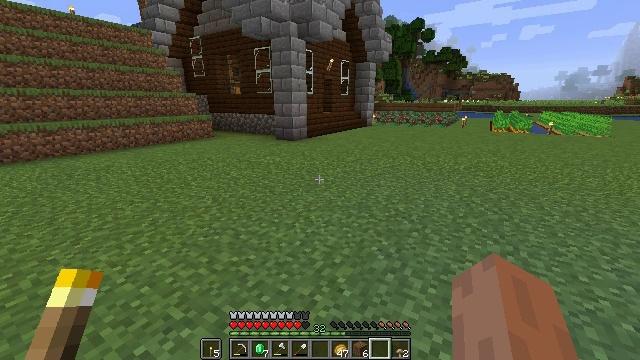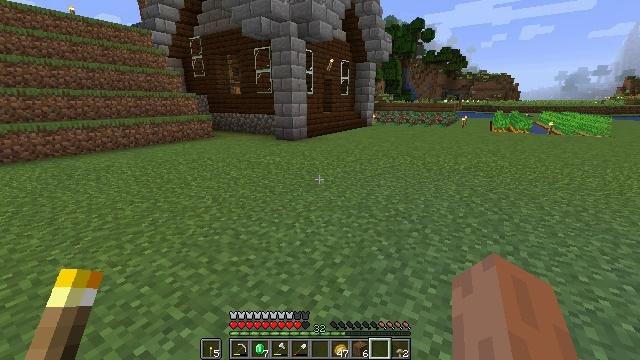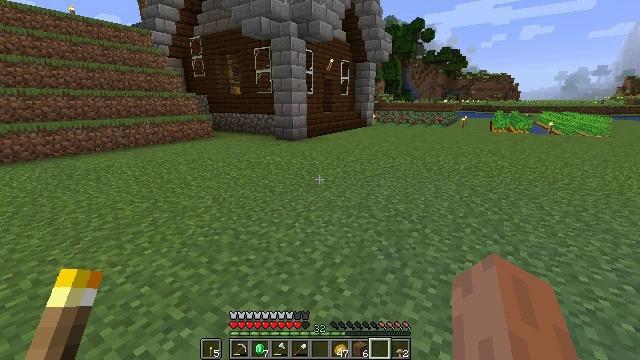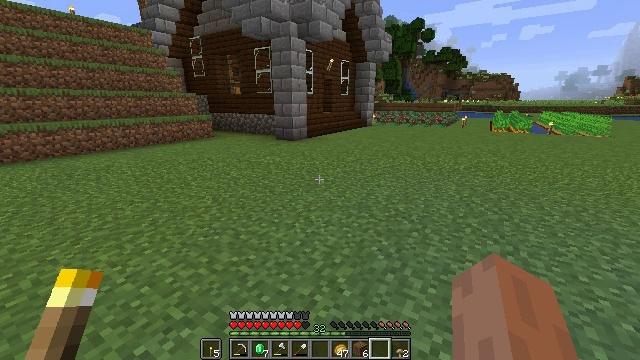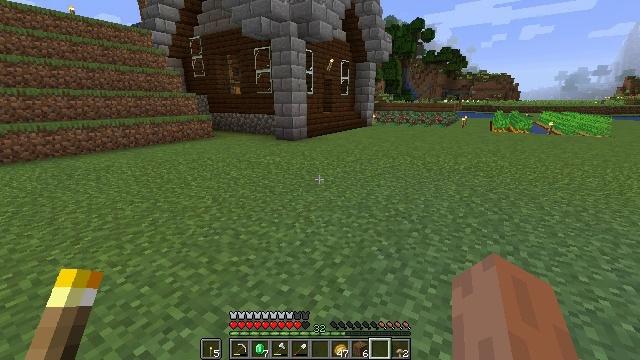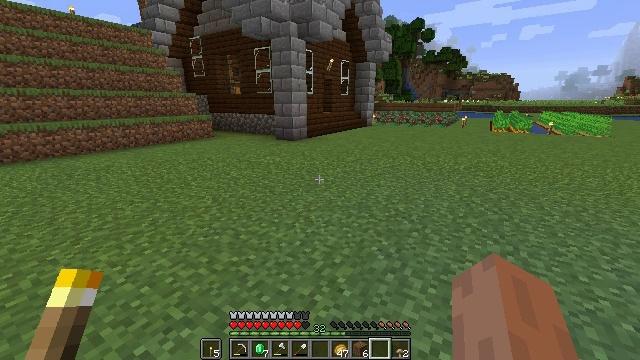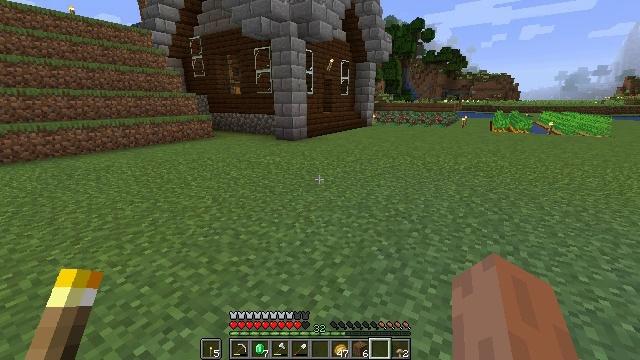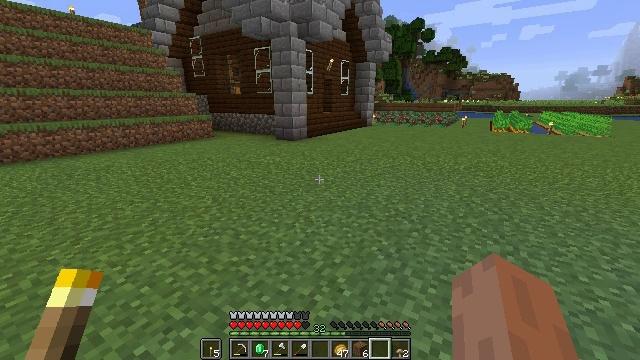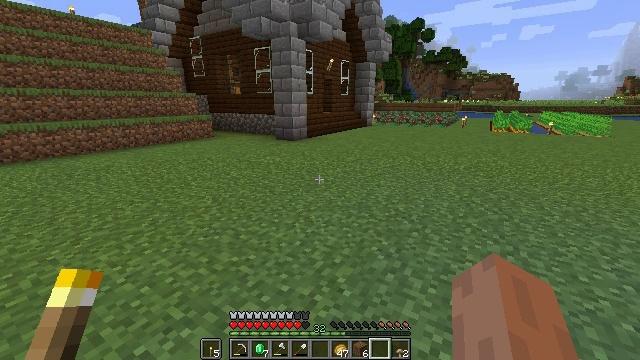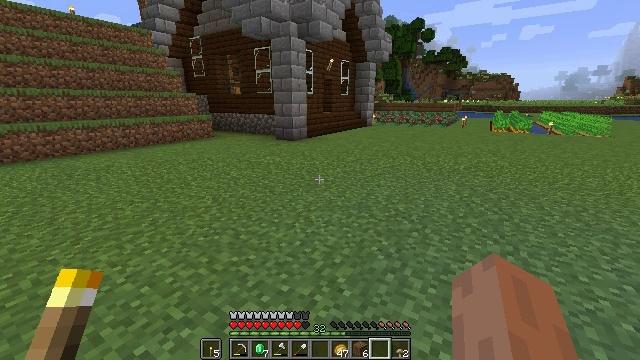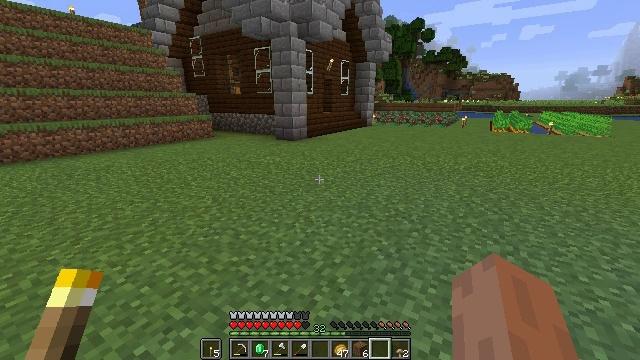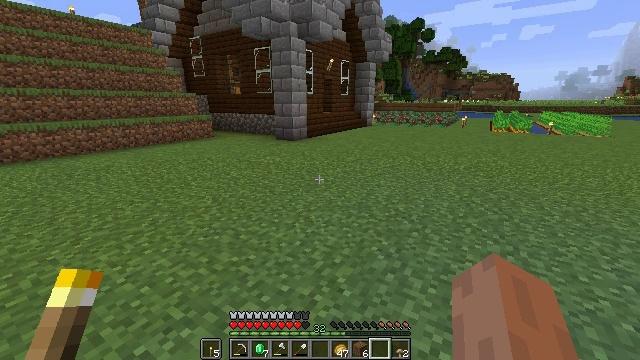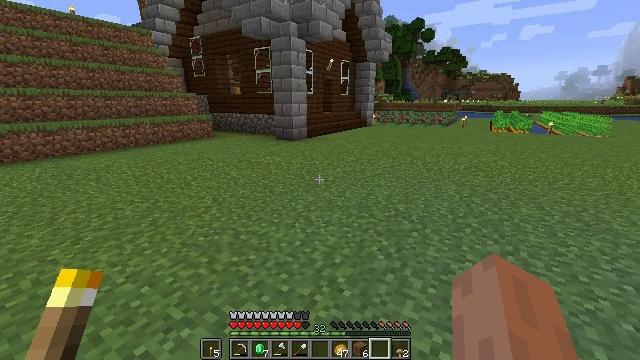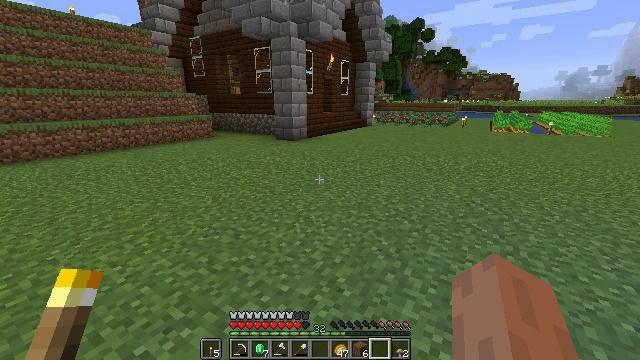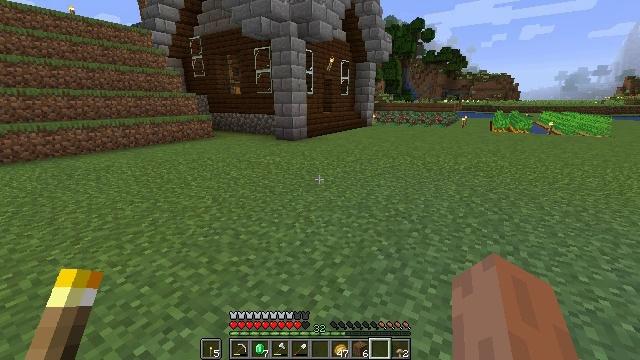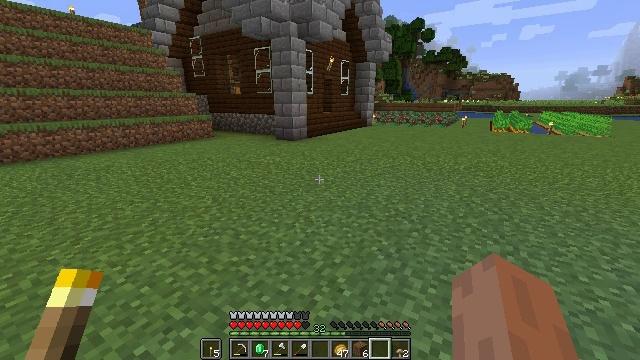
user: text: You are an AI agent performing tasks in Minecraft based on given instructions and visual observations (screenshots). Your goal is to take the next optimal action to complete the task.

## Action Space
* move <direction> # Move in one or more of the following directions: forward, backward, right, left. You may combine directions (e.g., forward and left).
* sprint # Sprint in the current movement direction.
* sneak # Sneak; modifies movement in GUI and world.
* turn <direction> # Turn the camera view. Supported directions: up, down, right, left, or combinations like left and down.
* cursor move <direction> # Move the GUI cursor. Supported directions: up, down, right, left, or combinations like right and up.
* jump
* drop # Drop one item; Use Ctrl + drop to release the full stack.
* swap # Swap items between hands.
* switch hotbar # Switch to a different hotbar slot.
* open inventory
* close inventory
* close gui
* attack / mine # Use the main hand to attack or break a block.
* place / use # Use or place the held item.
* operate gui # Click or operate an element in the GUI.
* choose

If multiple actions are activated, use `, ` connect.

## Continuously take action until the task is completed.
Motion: motion action
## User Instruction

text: Open a crafting table to craft spruce stairs.
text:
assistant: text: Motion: no_op
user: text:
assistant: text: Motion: no_op
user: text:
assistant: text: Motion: no_op
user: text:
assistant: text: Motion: no_op
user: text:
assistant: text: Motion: no_op
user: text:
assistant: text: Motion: no_op
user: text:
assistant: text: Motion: no_op
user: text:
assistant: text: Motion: no_op
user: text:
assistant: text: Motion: no_op
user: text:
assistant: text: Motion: no_op
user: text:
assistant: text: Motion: no_op
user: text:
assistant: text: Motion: no_op
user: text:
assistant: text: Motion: no_op
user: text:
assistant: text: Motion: no_op
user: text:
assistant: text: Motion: no_op
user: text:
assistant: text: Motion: no_op
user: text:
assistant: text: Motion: no_op
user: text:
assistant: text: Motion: no_op
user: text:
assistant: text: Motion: no_op
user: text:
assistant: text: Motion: no_op
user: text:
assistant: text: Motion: no_op
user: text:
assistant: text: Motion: no_op
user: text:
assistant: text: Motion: no_op
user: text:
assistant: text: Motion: no_op
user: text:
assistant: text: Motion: no_op
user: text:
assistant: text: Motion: no_op
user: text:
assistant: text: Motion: no_op
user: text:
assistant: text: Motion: no_op
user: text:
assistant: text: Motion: no_op
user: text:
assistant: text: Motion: no_op